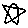
Label: star